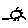
Label: sun